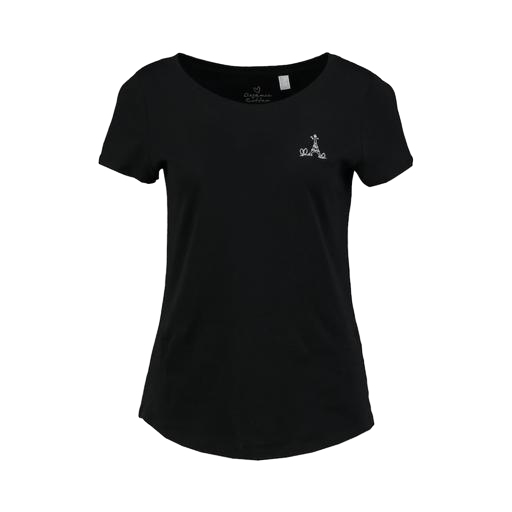
black women's jersey t-shirt, black scoop tee, black women's t-shirt, white background